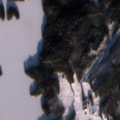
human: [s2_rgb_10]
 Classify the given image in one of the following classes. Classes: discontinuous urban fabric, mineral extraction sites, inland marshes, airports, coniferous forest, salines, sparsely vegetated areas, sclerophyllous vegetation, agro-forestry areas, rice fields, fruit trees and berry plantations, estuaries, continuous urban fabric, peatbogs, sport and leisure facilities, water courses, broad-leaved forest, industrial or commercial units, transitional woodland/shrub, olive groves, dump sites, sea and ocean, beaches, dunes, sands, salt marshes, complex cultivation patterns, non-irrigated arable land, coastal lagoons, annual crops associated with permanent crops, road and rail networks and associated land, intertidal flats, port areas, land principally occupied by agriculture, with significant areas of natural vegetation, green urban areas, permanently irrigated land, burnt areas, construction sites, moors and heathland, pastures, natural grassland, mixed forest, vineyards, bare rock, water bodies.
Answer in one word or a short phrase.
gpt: coniferous forest, mixed forest, water bodies